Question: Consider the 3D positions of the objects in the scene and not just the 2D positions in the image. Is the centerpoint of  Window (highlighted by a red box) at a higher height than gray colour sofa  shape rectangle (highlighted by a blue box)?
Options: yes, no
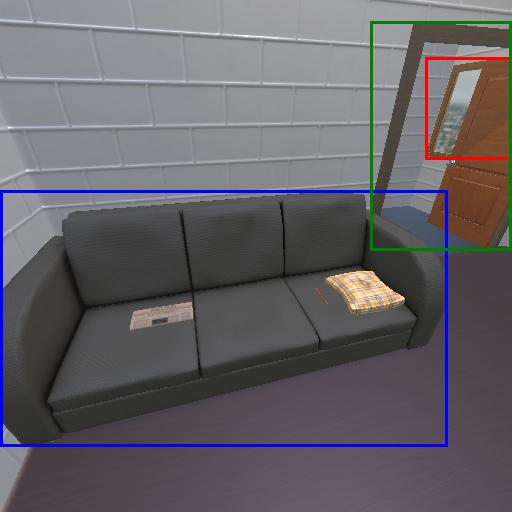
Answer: yes